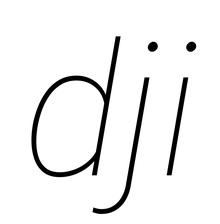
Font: Roboto-Italic_Thin_Italic